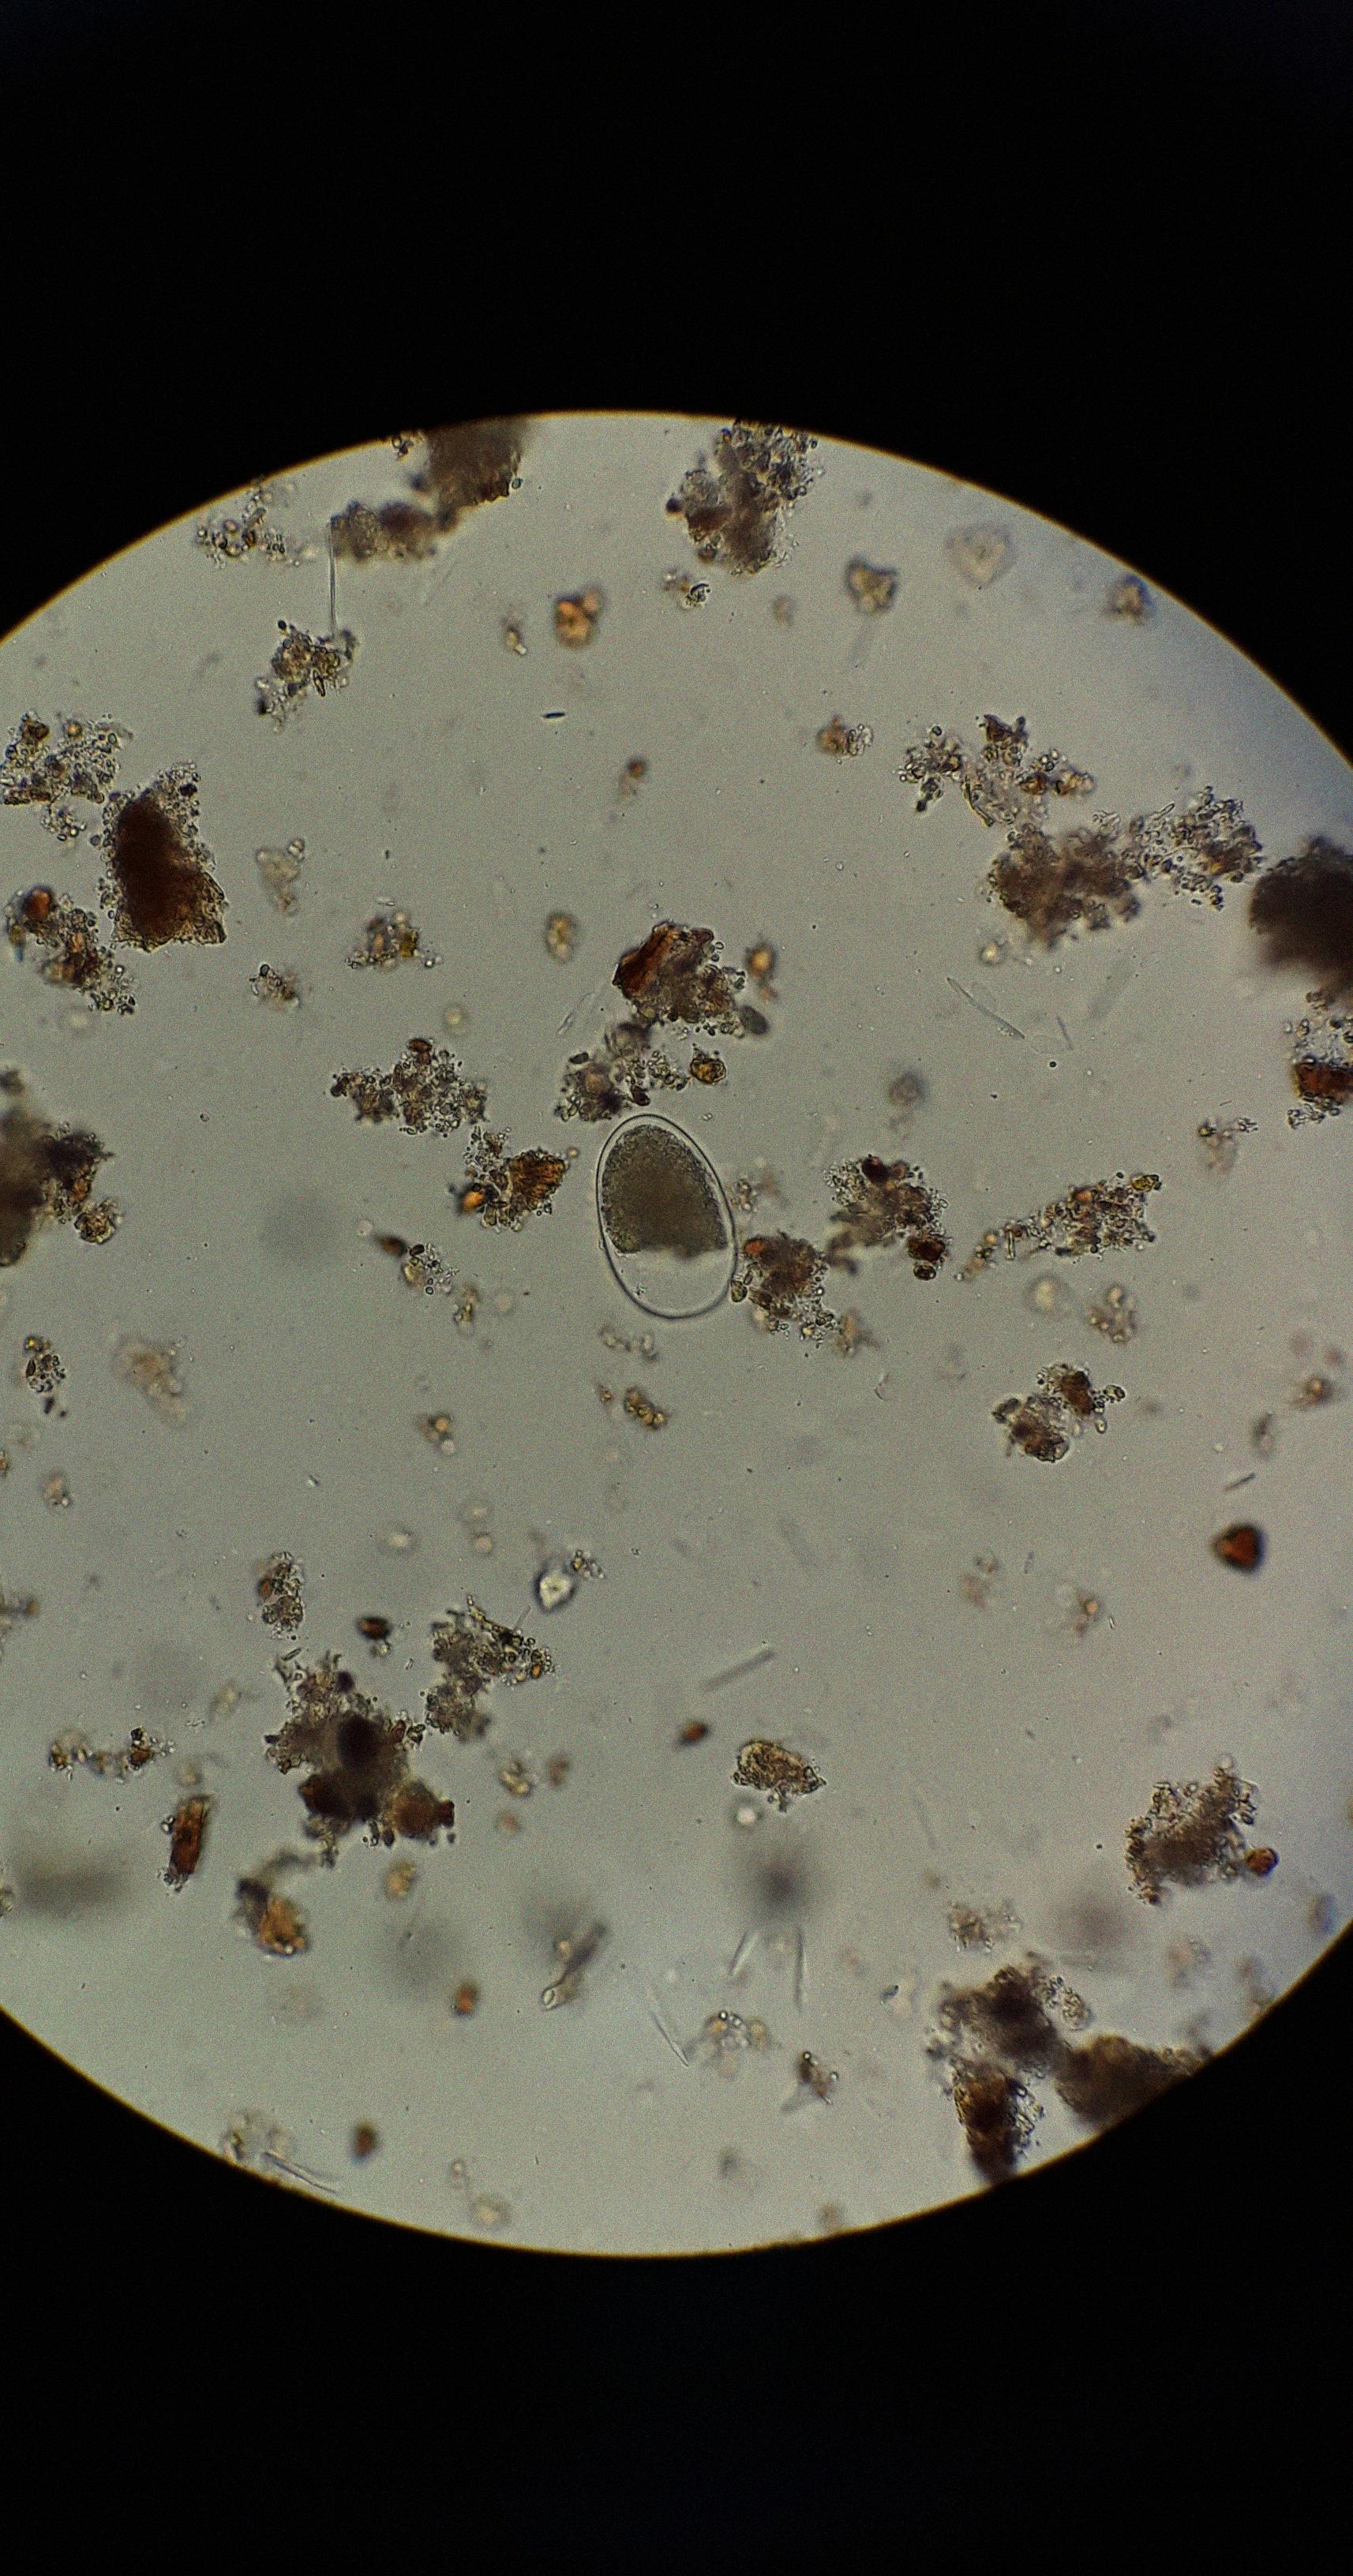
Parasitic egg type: Hookworm egg